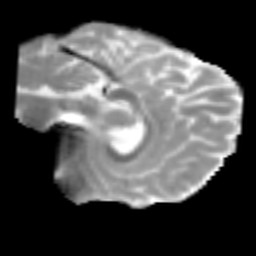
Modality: MD
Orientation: sagittal
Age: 20
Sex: female
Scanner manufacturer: siemens
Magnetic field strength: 3 T
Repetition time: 2.3 s
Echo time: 0.085 s